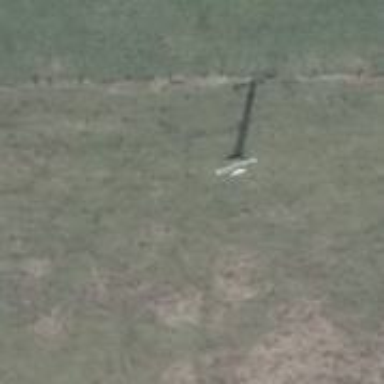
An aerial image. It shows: Power pole.